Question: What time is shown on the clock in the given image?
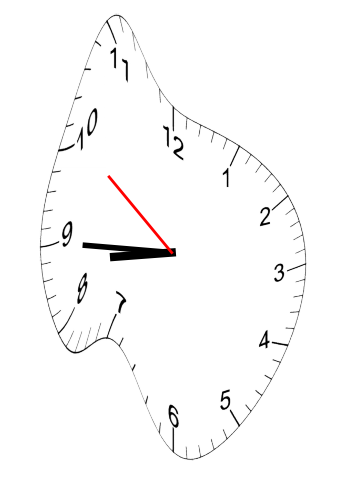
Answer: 08:44:51